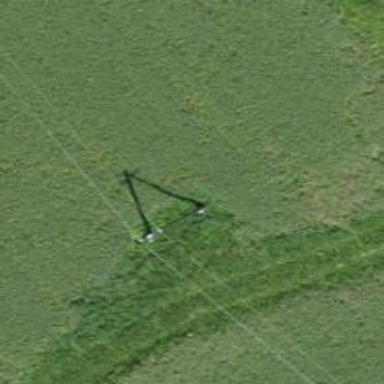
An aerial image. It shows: Minor power line.